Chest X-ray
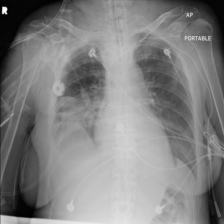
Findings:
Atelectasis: positive
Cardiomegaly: negative
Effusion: positive
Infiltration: negative
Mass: negative
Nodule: negative
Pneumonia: negative
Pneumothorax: negative
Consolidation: negative
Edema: negative
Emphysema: negative
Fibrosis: negative
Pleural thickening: negative
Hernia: negative